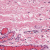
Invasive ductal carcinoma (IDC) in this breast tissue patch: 0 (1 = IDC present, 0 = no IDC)